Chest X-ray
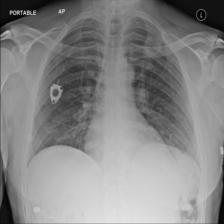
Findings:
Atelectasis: negative
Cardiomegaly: negative
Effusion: negative
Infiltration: negative
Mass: negative
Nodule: negative
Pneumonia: negative
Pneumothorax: negative
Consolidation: negative
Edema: negative
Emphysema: negative
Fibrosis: negative
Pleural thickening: negative
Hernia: negative